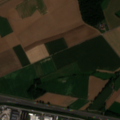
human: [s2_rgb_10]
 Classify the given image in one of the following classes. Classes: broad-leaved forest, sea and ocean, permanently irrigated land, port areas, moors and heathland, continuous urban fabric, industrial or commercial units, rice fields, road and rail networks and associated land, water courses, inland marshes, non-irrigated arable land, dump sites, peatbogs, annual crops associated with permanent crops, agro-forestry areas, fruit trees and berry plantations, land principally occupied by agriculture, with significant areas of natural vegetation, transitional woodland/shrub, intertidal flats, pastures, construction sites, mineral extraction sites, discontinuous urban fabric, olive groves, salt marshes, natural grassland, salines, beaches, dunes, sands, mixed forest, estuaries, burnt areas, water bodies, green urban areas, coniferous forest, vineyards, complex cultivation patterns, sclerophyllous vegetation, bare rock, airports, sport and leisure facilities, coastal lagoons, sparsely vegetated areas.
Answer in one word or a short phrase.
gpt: industrial or commercial units, non-irrigated arable land, complex cultivation patterns, broad-leaved forest